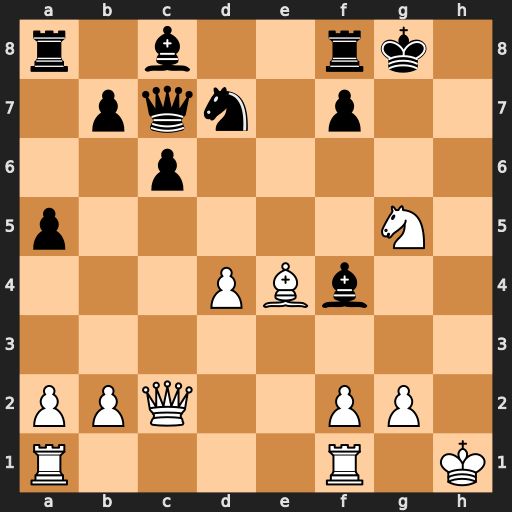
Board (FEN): r1b2rk1/1pqn1p2/2p5/p5N1/3PBb2/8/PPQ2PP1/R4R1K
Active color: w
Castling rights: -
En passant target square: -
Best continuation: Bd5 Bxg5 Qg6+ Kh8 Qh5+ Kg7 Qxg5+